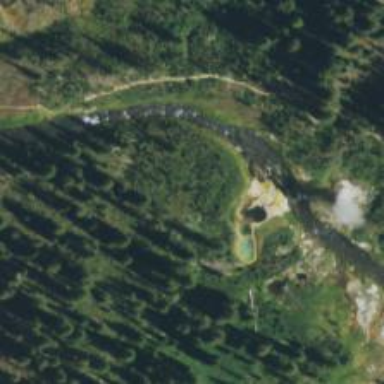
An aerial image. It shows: Natural hot spring.